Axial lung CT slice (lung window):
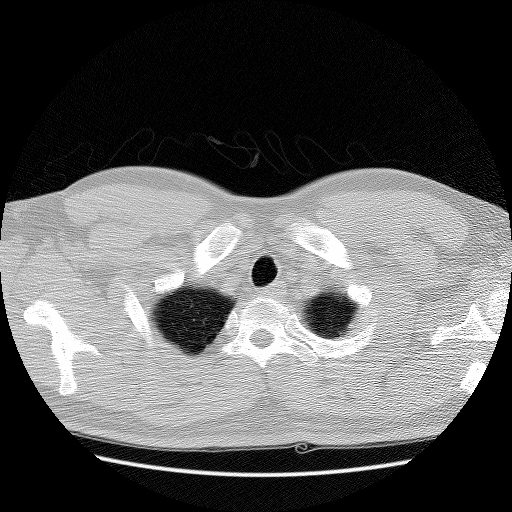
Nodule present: no